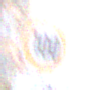
Verkehrszeichen: Geschwindigkeit100
Zusatzzeichen unten: Entfernungsangaben1
Umgebung: Outdoor, Urban
Tageszeit: MorningAfternoon
Wetter: PartlyCloudy
Licht: Natural
Jahreszeit: NotSpecified
Kontrast: HighContrast